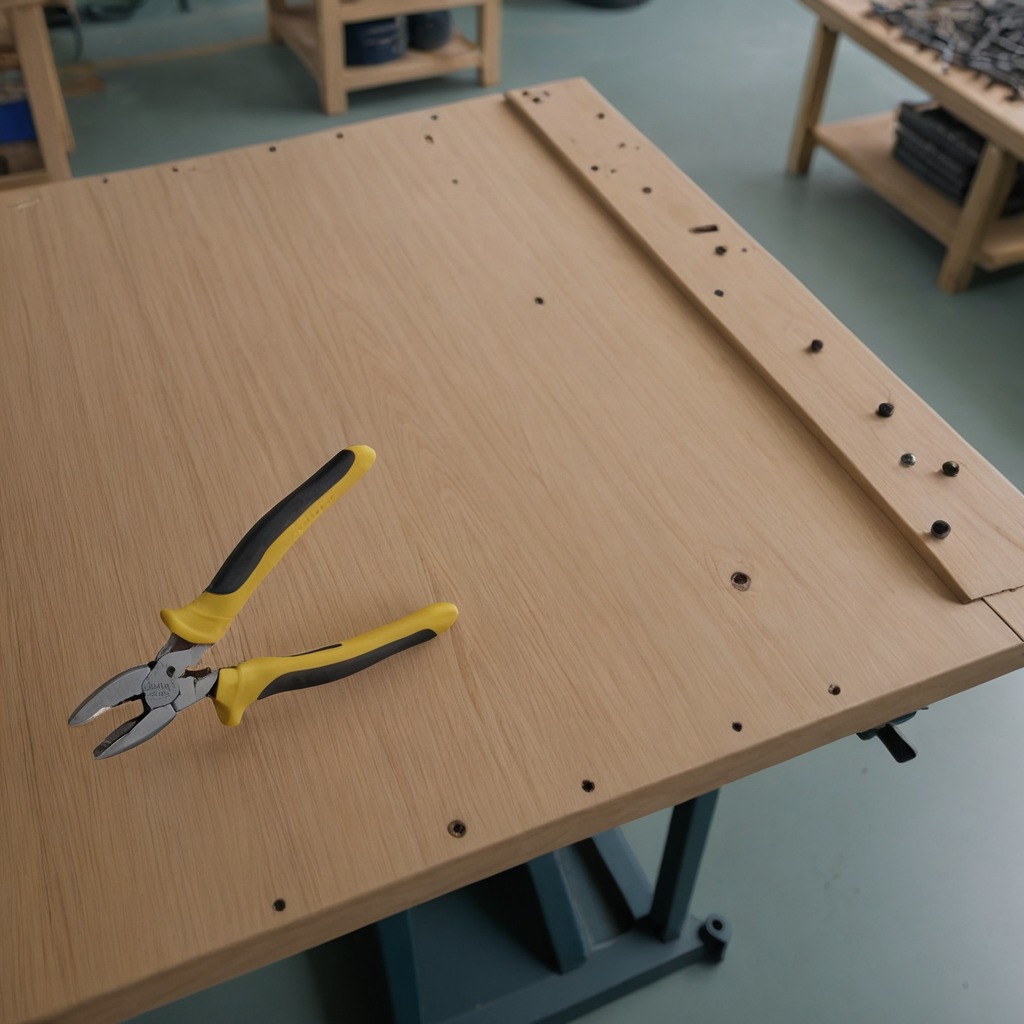
A plier lying on a workbench inside a coastal fishing gear workshop